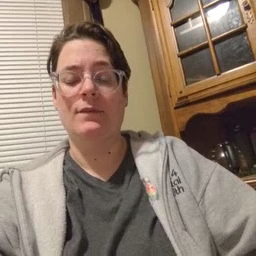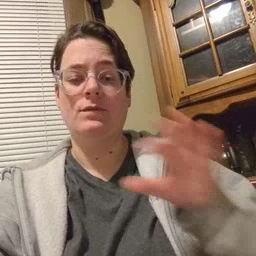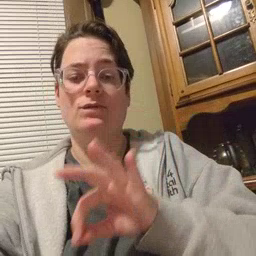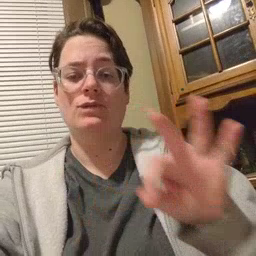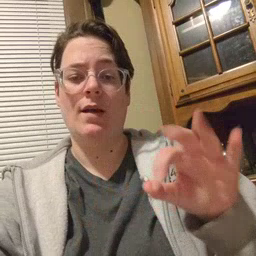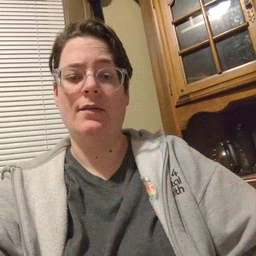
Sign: frenchfries